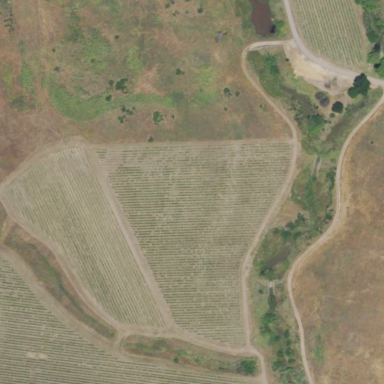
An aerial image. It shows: Vineyard with grape crops.